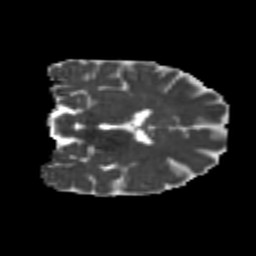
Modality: MD
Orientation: coronal
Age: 24
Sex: female
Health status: healthy
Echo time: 0.074 s